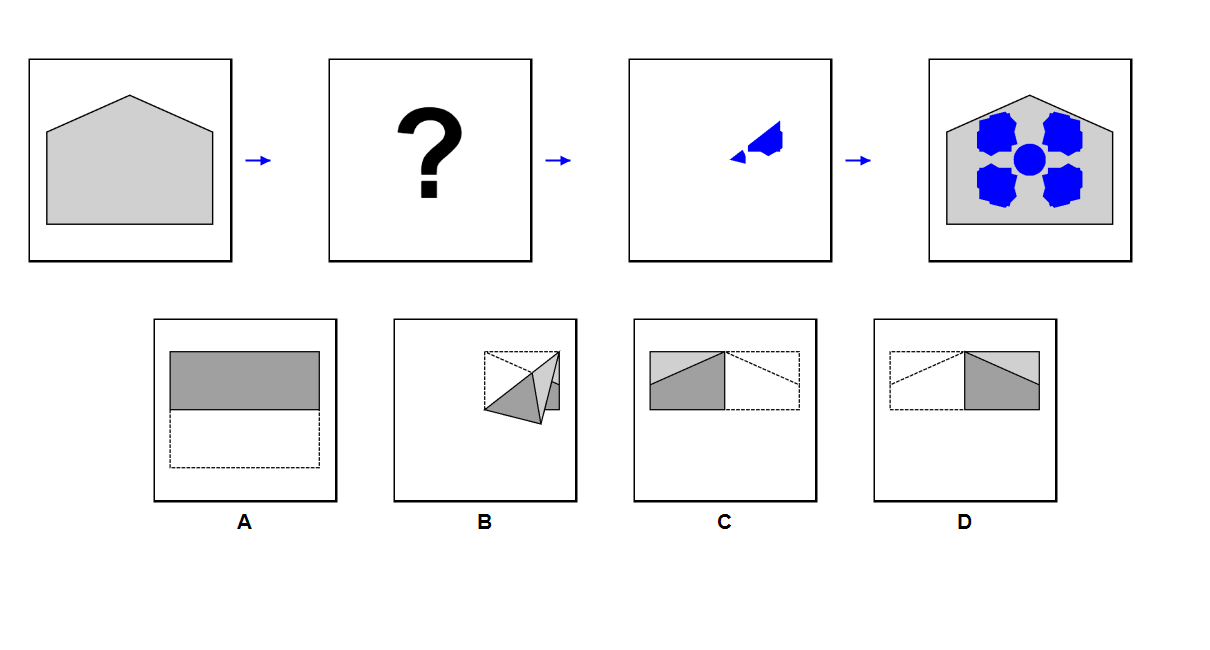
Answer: C